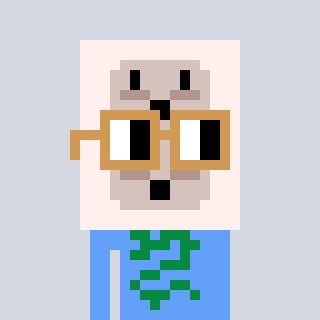
a pixel art character with square brown glasses, a outlet-shaped head and a blue-colored body on a cool background